Interaction volume radius: 5 \u00c5
Interaction volume height: 35 \u00c5
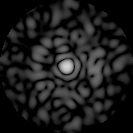
Disorder parameter: 0.8195